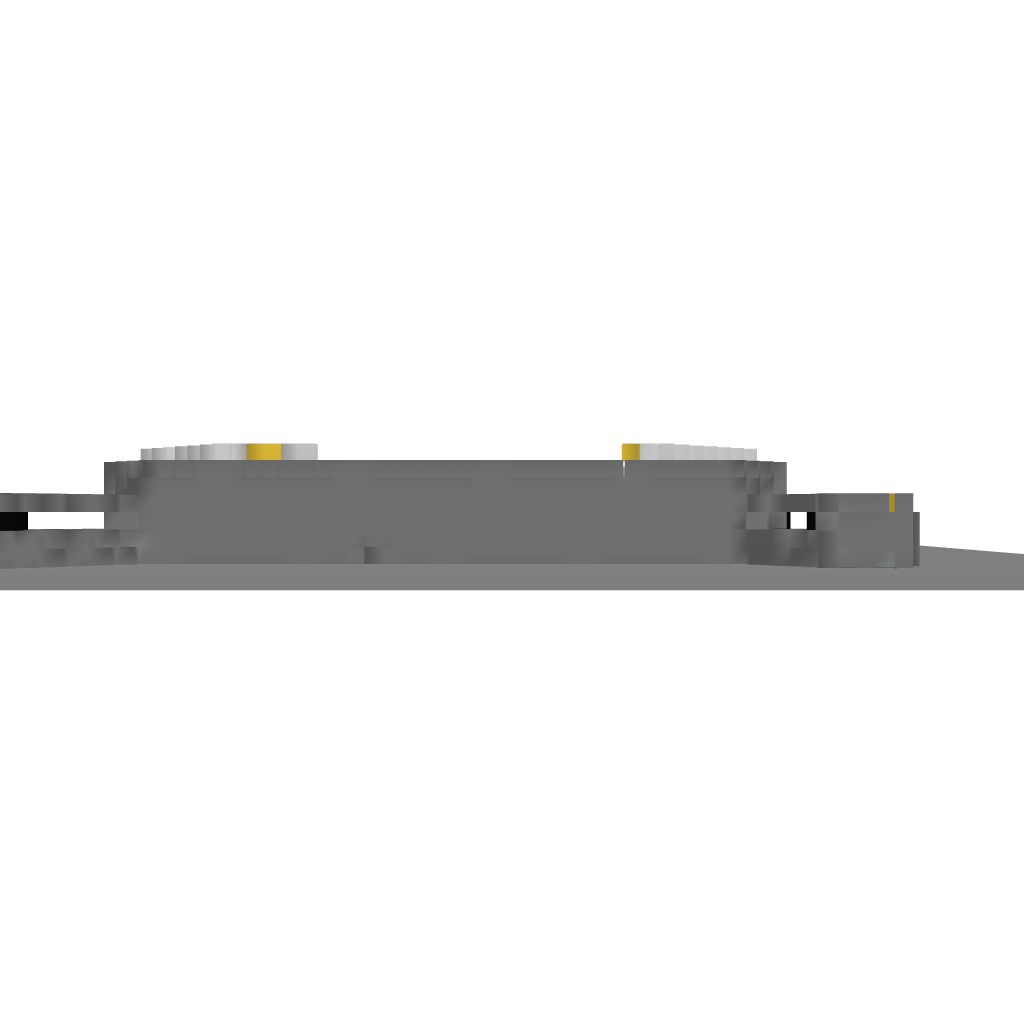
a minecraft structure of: My Spawn